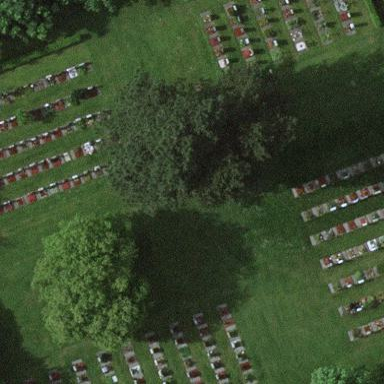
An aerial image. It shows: Sector within cemetery.